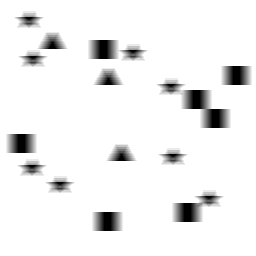
Squares: 7
Triangles: 3
Stars: 8
Total shapes: 18